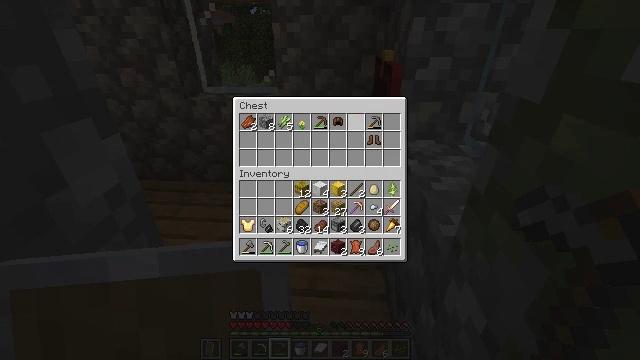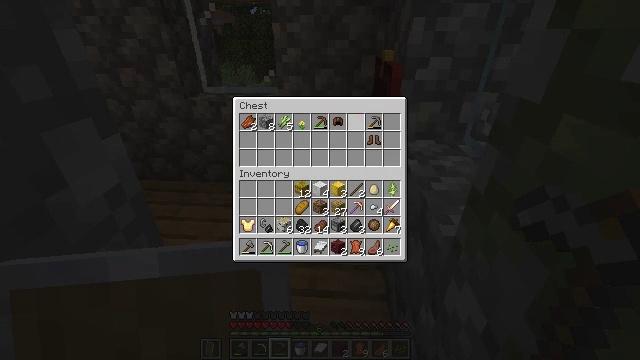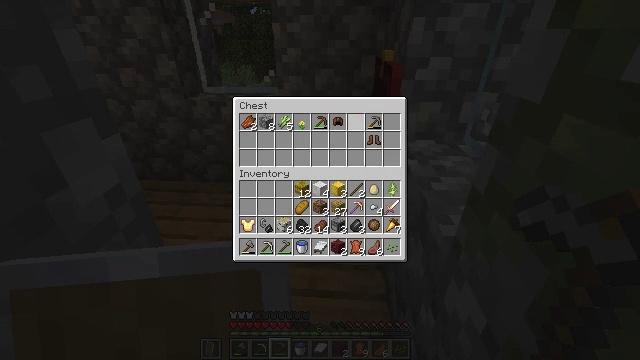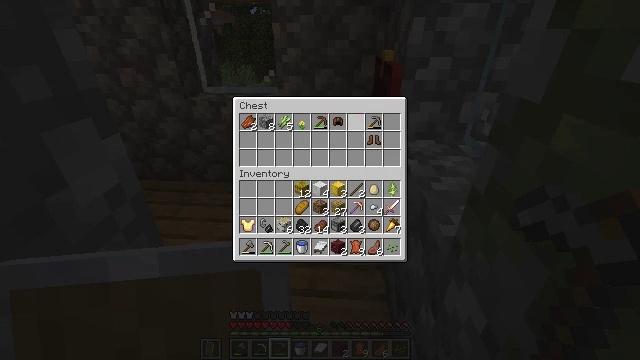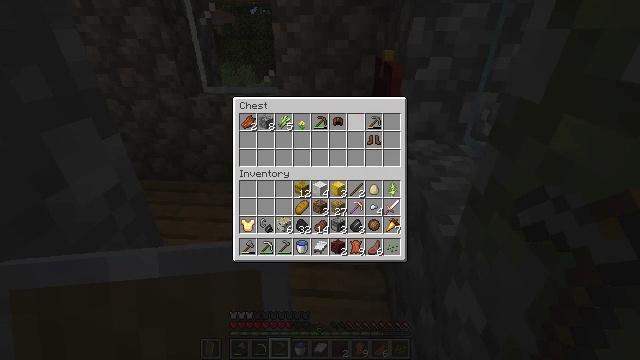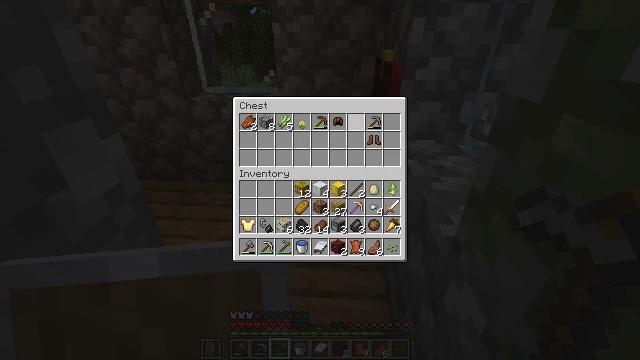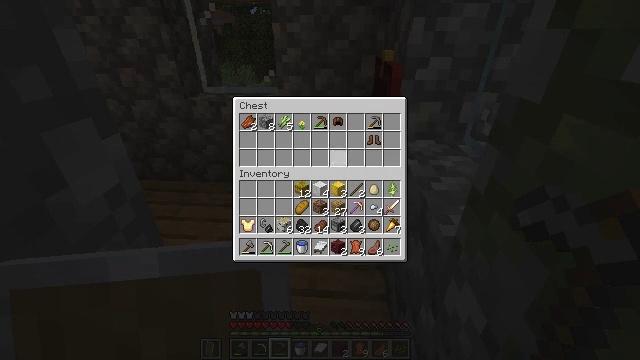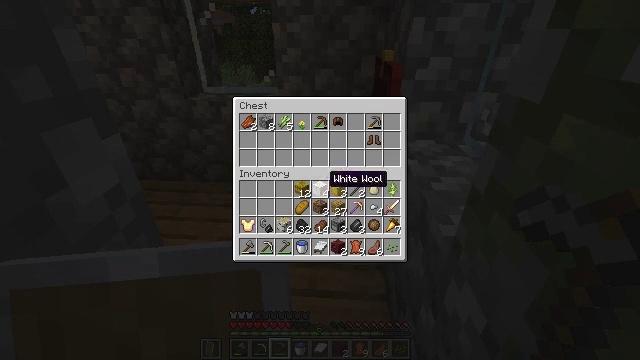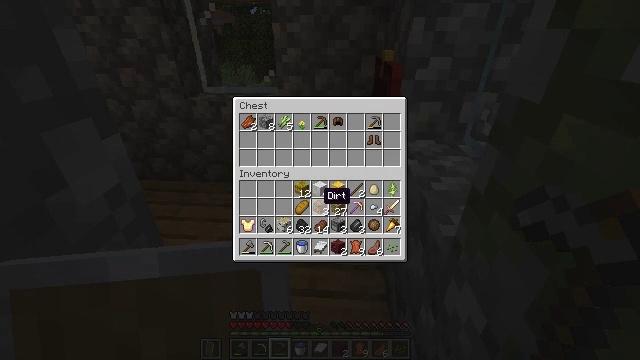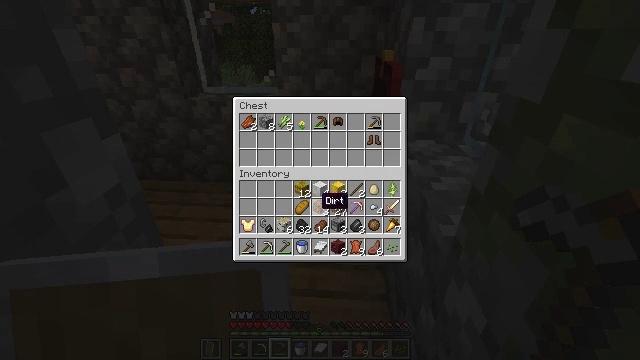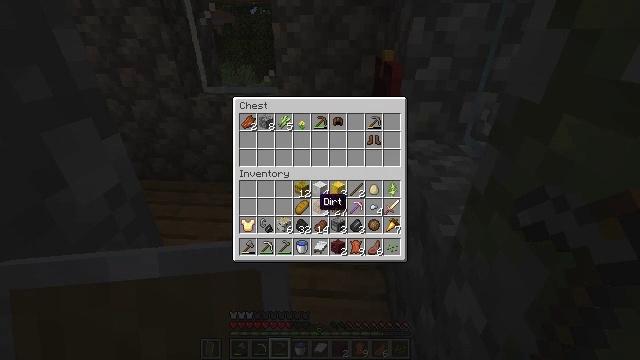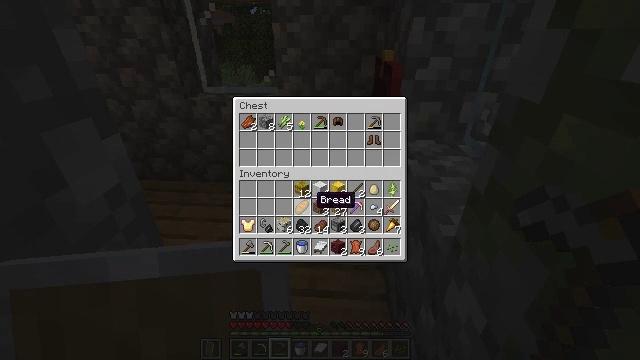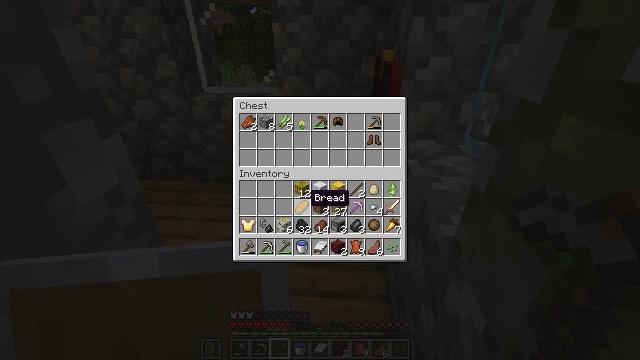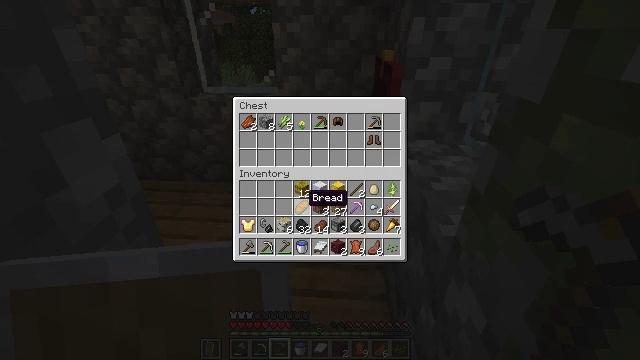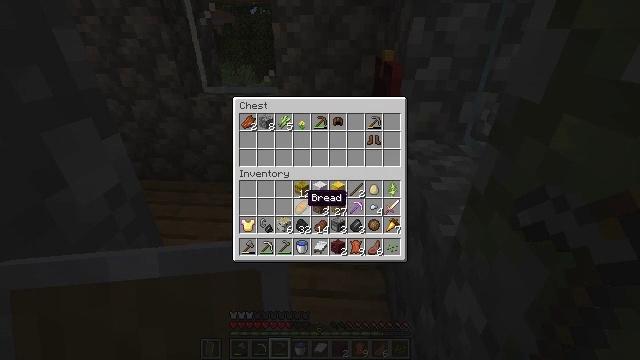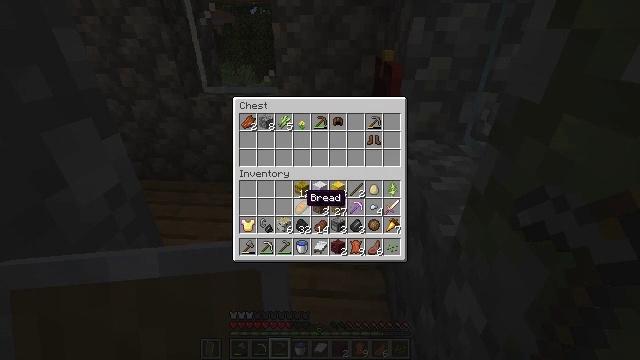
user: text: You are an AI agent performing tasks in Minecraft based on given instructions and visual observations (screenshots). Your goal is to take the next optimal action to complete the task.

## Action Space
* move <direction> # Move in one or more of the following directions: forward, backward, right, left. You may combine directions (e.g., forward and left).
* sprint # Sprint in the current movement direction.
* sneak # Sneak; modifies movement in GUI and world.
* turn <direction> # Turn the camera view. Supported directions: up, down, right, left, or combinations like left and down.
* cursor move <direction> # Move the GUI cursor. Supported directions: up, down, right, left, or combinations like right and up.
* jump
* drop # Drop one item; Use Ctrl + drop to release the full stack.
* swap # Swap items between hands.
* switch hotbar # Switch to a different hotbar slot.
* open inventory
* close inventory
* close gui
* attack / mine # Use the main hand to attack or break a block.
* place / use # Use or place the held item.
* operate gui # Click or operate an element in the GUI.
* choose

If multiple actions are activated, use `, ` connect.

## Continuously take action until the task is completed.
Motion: motion action
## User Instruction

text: Break the hay block to collect it.
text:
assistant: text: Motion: sneak, operate gui
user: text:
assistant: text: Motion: sneak
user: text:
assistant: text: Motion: sneak
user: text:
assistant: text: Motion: sneak
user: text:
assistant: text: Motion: sneak, cursor move down
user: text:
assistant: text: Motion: sneak, cursor move left and down
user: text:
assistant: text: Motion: sneak, cursor move left and down
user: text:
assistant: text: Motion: sneak, cursor move down
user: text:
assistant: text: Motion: sneak
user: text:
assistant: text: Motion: sneak
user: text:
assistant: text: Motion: sneak
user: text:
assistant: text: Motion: sneak
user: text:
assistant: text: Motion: sneak
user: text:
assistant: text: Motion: sneak
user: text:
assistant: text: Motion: sneak
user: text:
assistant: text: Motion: sneak
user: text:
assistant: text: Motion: sneak
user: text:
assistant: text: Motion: sneak, operate gui
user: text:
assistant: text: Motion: sneak, operate gui
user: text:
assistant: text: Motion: sneak
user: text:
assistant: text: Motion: sneak, cursor move left
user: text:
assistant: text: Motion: sneak, cursor move left
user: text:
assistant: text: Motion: sneak
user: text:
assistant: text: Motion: sneak
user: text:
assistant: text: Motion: sneak, cursor move left
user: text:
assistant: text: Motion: sneak
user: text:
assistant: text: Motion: sneak
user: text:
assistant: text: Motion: sneak, operate gui
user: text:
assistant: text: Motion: sneak, operate gui
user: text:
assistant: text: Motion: sneak, operate gui